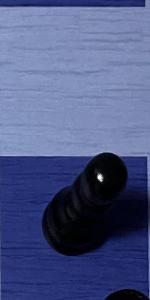
Label: Pawn_Black